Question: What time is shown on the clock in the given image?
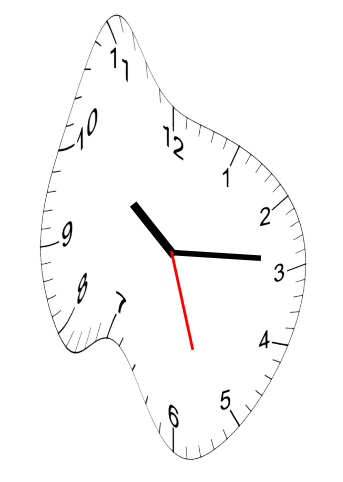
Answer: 10:14:27